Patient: sex M, age 51
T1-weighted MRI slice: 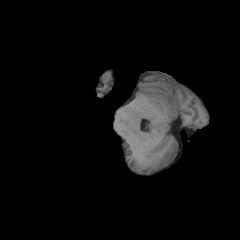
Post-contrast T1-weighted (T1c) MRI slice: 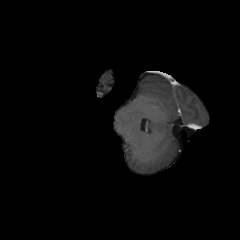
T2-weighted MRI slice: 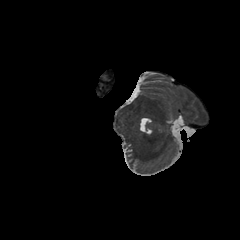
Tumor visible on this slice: no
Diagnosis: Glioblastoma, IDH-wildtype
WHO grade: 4